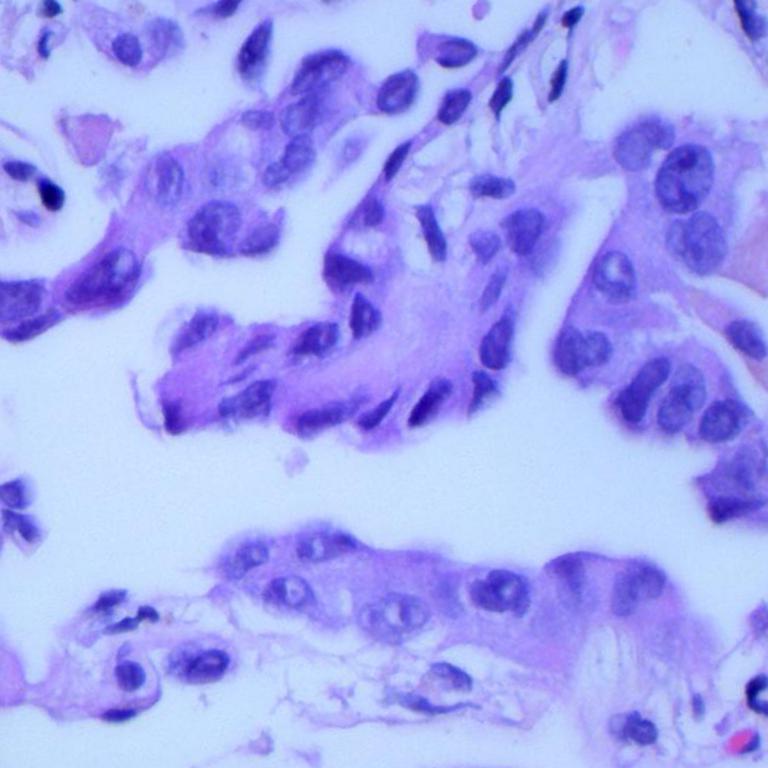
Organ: lung
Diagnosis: adenocarcinomas